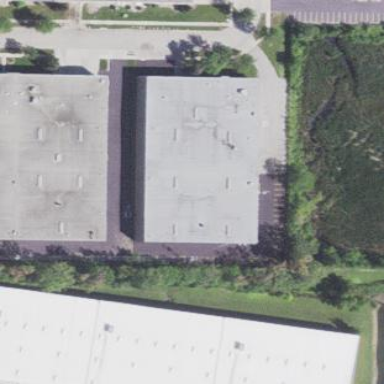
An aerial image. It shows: Industrial building.